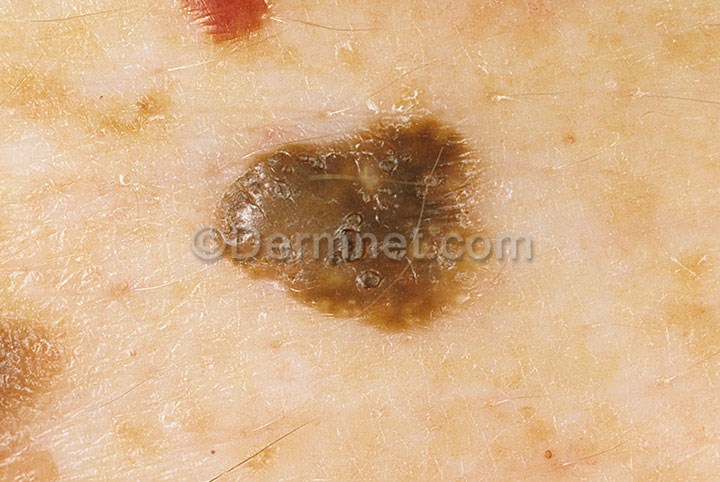
Disease: Seborrheic Keratoses and other Benign Tumors